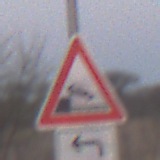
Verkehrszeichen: Ufer
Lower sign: RichtungsangabeDurchPfeile2
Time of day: SunriseSunset
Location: Outdoor (Nature)
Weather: Clear
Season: NotSpecified
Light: Natural